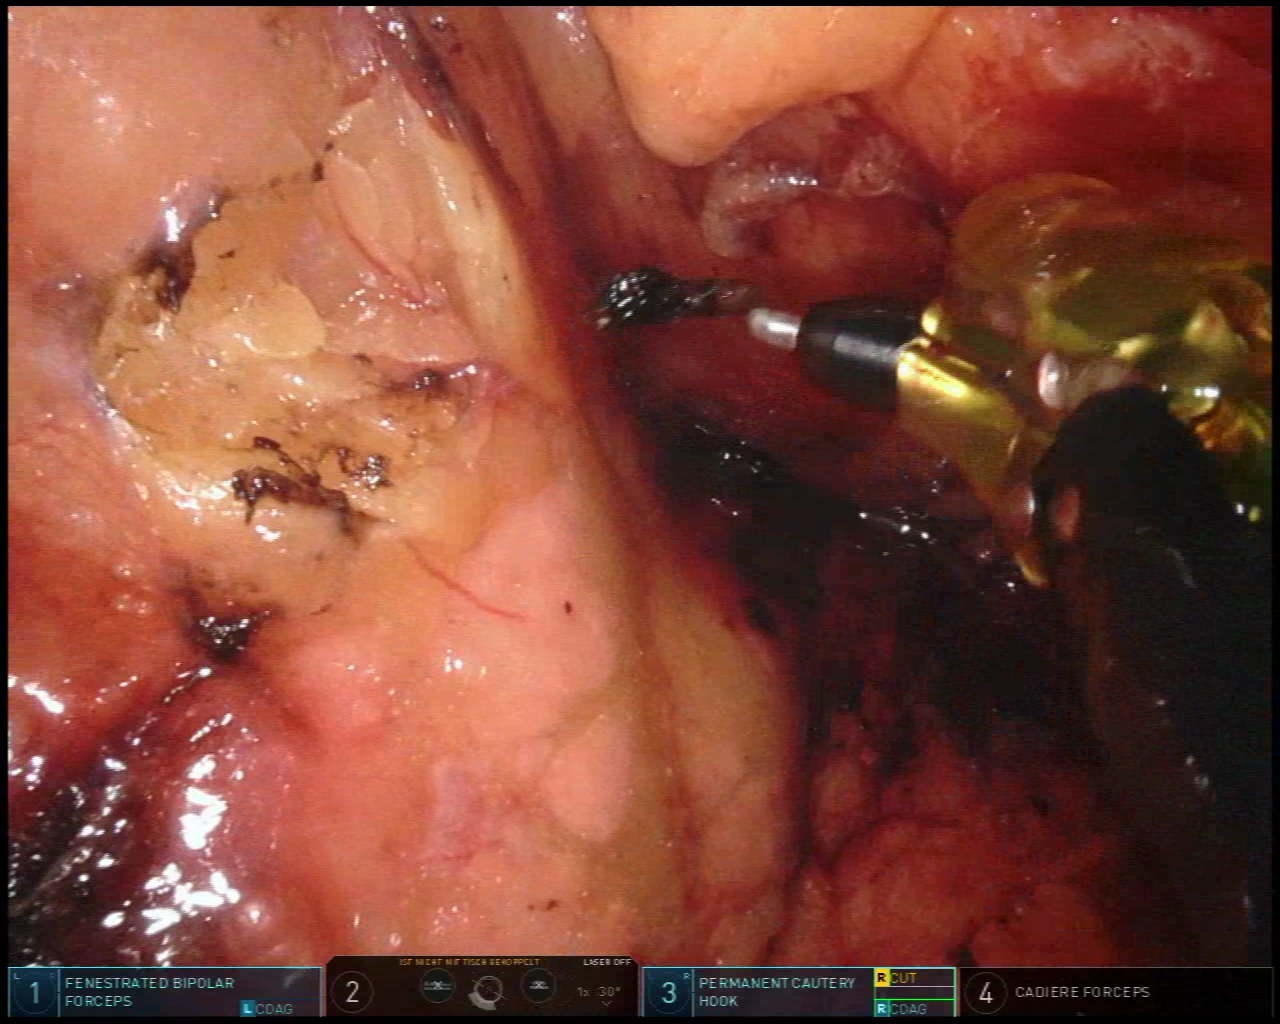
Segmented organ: pancreas
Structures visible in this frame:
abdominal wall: no
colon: no
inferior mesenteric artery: no
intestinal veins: no
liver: no
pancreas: yes
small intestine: no
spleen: no
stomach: no
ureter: no
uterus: no
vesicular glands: no